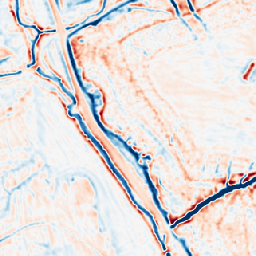
Category: multiscale
Decomposition family: dog_multiscale
Decomposition parameters: sigma_ratio: 1.4
n_scales: 3
base_sigma: 1
Upsampling method: area
Upsampling parameters: scale: 8
Upsampling scale: 8